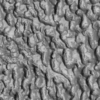
Label: not_dusty